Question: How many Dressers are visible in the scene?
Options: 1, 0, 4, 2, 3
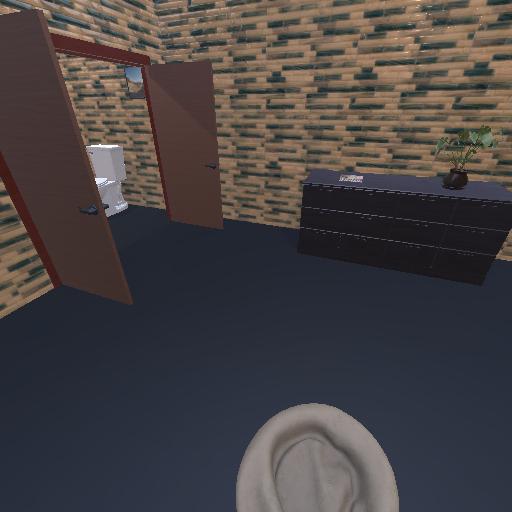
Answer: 1